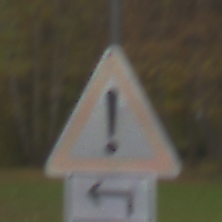
Verkehrszeichen: Gefahrenstelle
Zusatzzeichen unten: RichtungsangabeDurchPfeile2
Umgebung: Outdoor, Nature
Tageszeit: Midday
Wetter: Overcast
Licht: Natural
Jahreszeit: Autumn
Kontrast: LowContrast